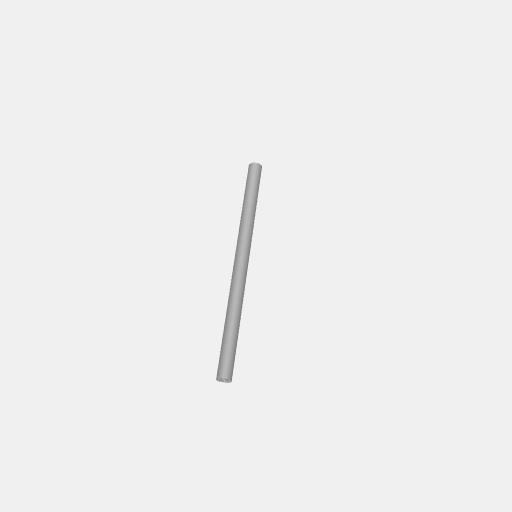
Part: GoTUBE528